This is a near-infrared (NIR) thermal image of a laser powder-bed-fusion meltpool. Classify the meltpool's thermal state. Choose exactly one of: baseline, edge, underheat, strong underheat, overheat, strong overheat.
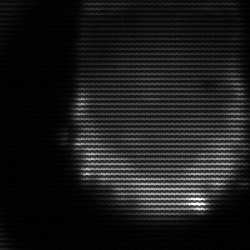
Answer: edge